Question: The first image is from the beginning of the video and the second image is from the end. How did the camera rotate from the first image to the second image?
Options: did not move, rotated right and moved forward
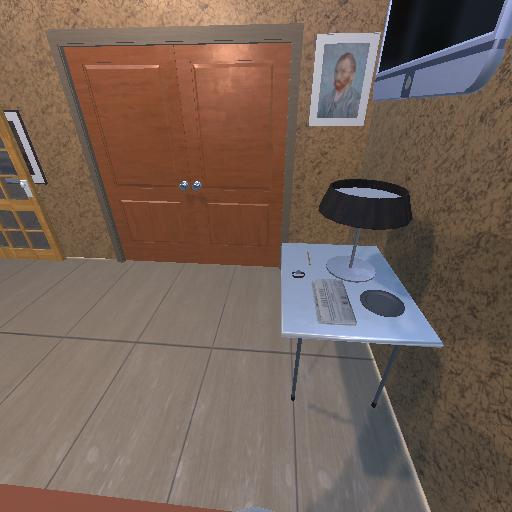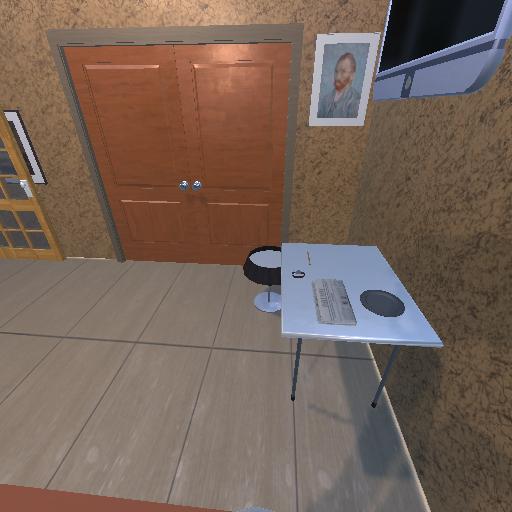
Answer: did not move